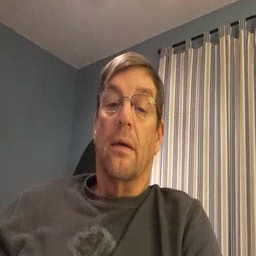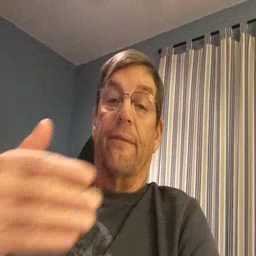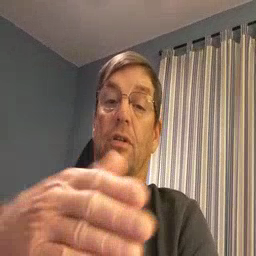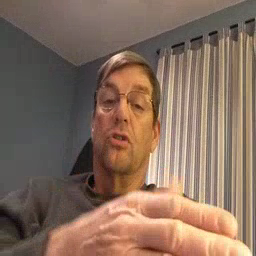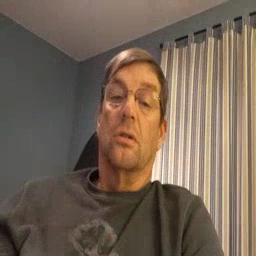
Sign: fish